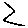
Label: zigzag